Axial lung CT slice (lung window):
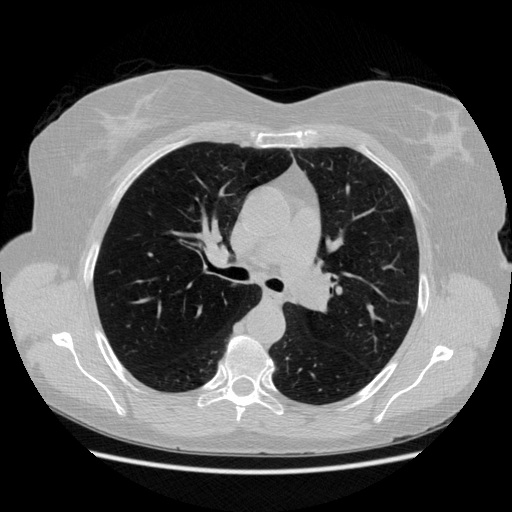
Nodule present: no